Question: > I Followed the below code for changing the height of selected tab.But i didnt get as i expected.
'''
mTabHost.getTabWidget().getChildAt(0).getLayoutParams().height = 90;
mTabHost.getTabWidget().getChildAt(1).getLayoutParams().height = 80;
mTabHost.getTabWidget().getChildAt(2).getLayoutParams().height = 80;
mTabHost.getTabWidget().getChildAt(3).getLayoutParams().height = 80;
'''
> For reference please view the below image which is my actual requirement.

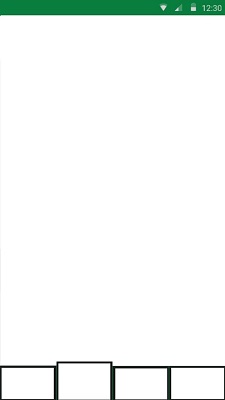
Answer: > First create a xml file bottom_tabs.xml
'''
<?xml version="1.0" encoding="utf-8"?>
<LinearLayout xmlns:android="http://schemas.android.com/apk/res/android"
android:layout_width="match_parent"
android:layout_height="match_parent"
android:orientation="vertical" >
<android.support.v4.app.FragmentTabHost
android:id="@android:id/tabhost"
android:layout_width="fill_parent"
android:layout_height="fill_parent"
android:background="#FFFFFF" >
<RelativeLayout
android:id="@+id/linearLayoutTab"
android:layout_width="fill_parent"
android:layout_height="fill_parent"
android:orientation="vertical" >
<FrameLayout
android:id="@android:id/tabcontent"
android:layout_width="fill_parent"
android:layout_height="fill_parent"
android:layout_weight="0" />
<FrameLayout
android:id="@+id/realtabcontent"
android:layout_width="fill_parent"
android:layout_height="fill_parent"
android:layout_weight="1" />
<TabWidget
android:id="@android:id/tabs"
android:layout_width="fill_parent"
android:layout_height="wrap_content"
android:layout_alignParentBottom="true"
android:background="#<PHONE>"
android:tabStripEnabled="true" />
</RelativeLayout>
</android.support.v4.app.FragmentTabHost>
'''
> Add the background image to tab icon like as:
'''
mTabHost.getTabWidget().getChildAt(0)
.setBackgroundResource(R.drawable.d_tab_bg_selector);
'''
> d_tab_bg_selector code:
'''
<?xml version="1.0" encoding="utf-8"?>
'''
'''
<!-- Active tab -->
<item android:drawable="@drawable/d_pressed_state" android:state_focused="false" android:state_pressed="false" android:state_selected="true"/>
<!-- Inactive tab -->
<item android:drawable="@drawable/d_unpressed_state" android:state_focused="false" android:state_pressed="false" android:state_selected="false"/>
<!-- Pressed tab -->
<item android:drawable="@drawable/d_pressed_state" android:state_pressed="true"/>
<!-- Selected tab (using d-pad) -->
<item android:drawable="@drawable/d_unpressed_state" android:state_focused="true" android:state_pressed="false" android:state_selected="true"/>
'''
> d_pressed_state source code:
'''
<?xml version="1.0" encoding="utf-8"?>
<layer-list xmlns:android="http://schemas.android.com/apk/res/android">
<item>
<shape android:shape="rectangle">
<solid android:color="#<PHONE>" />
</shape>
</item>
<item
android:top="8dp">
<shape android:shape="rectangle">
<solid android:color="#009343" />
</shape>
</item>
<item android:right="1dp" android:left="1dp">
<shape android:shape="rectangle">
<solid android:color="#000000" />
</shape>
</item>
'''
> Write your own code for your unpressed state.